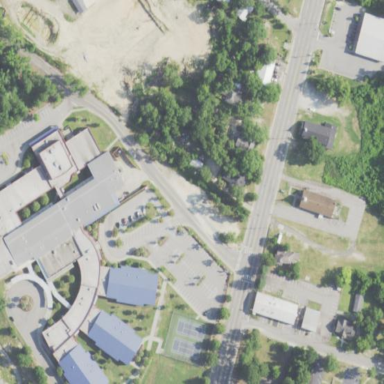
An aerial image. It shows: School building.